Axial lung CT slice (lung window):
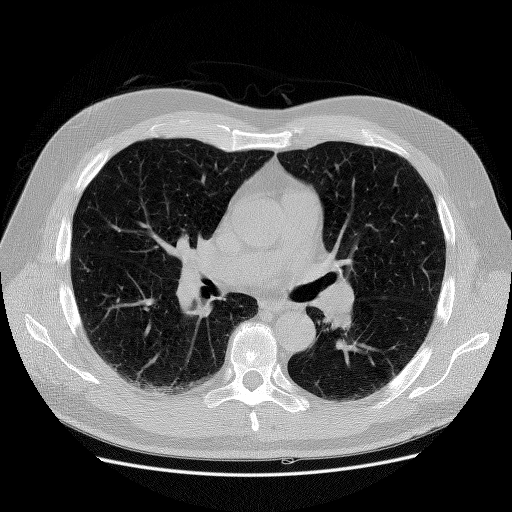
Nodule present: no